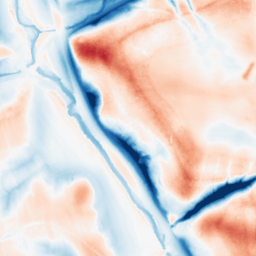
Category: trend_removal
Decomposition family: local_polynomial
Decomposition parameters: window_size: 51
degree: 1
Upsampling method: cubic_mitchell
Upsampling parameters: scale: 8
Upsampling scale: 8